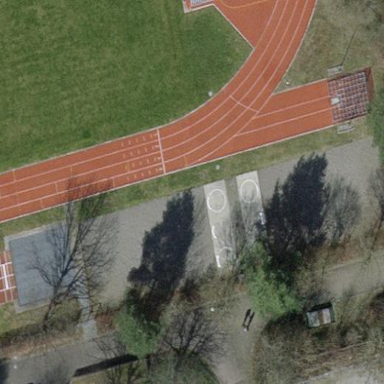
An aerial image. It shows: Pitch for shot put athletics with sand surface.